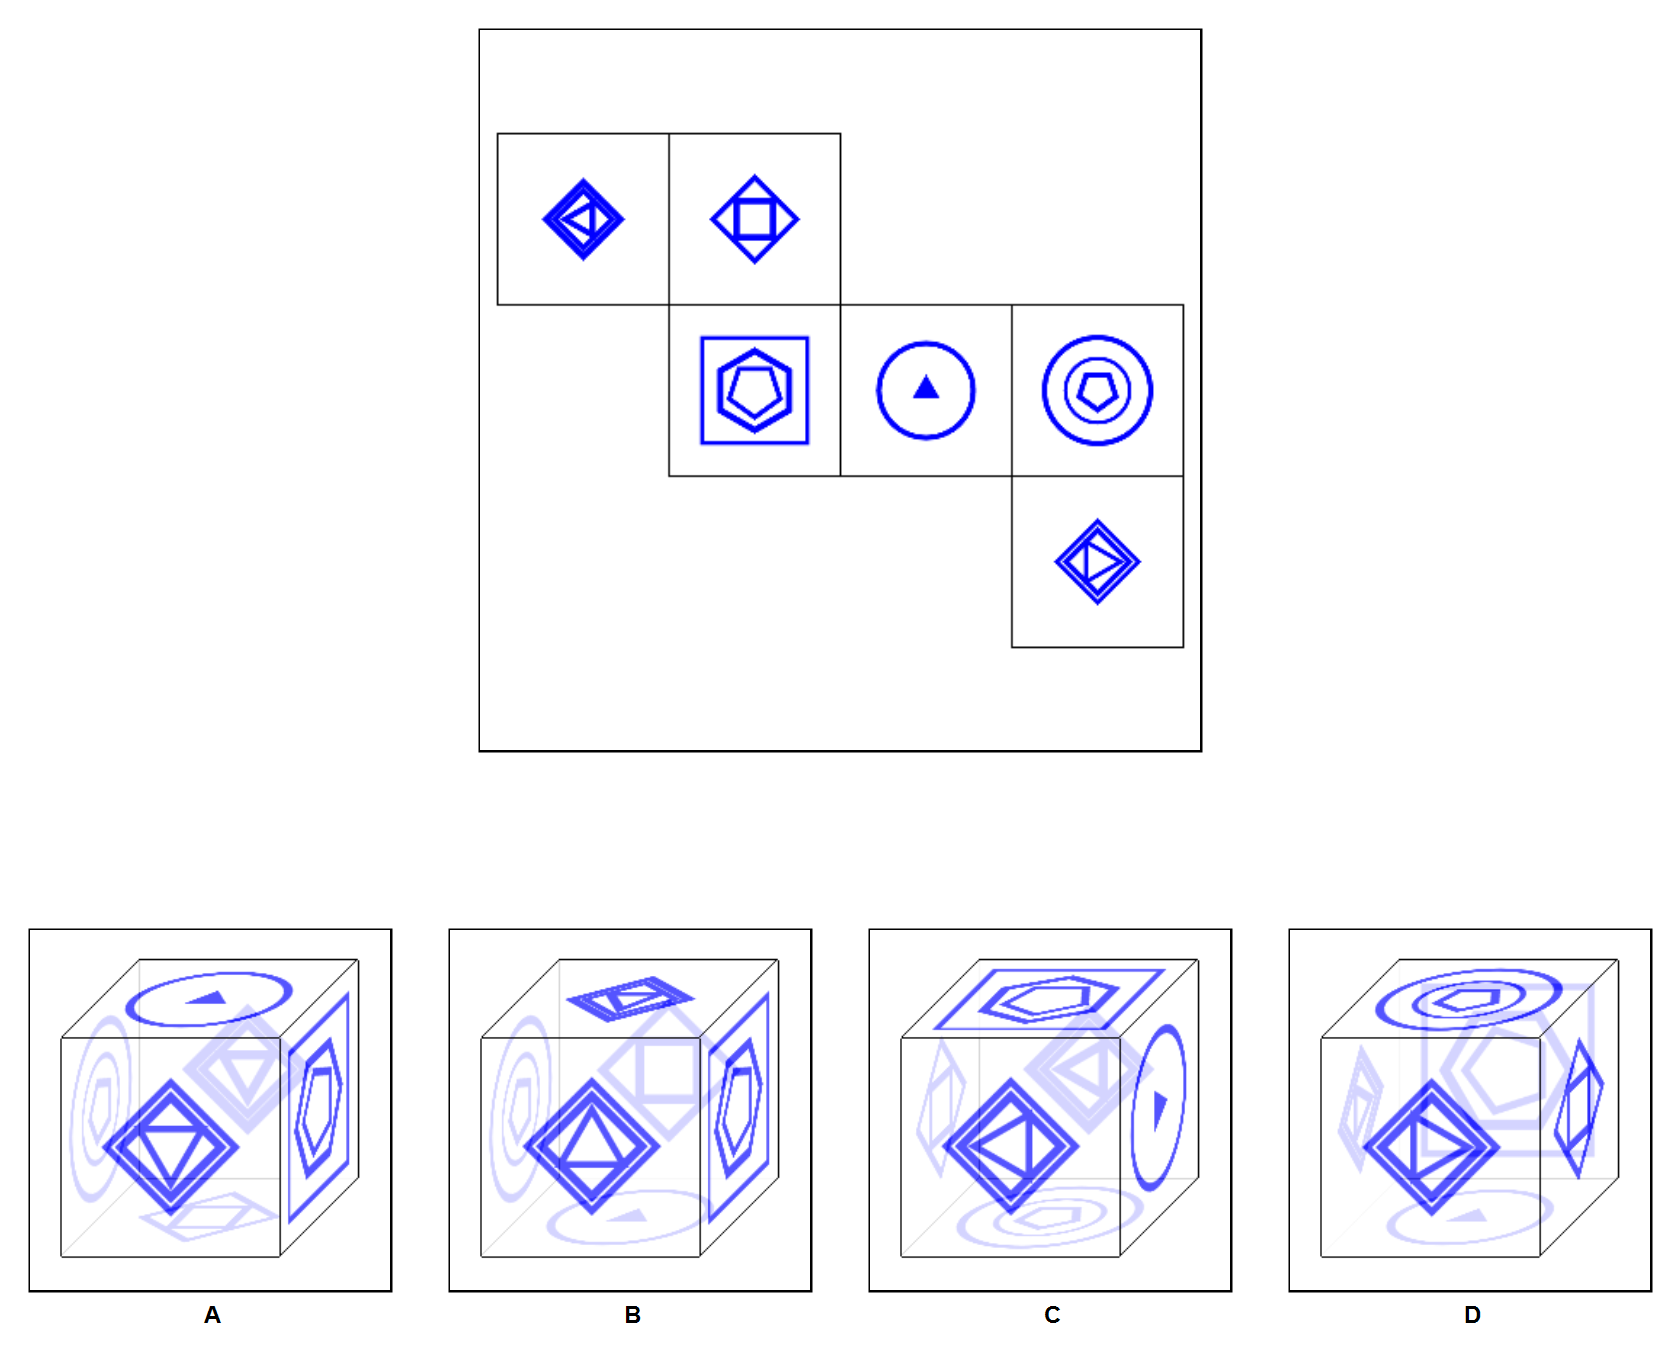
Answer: B